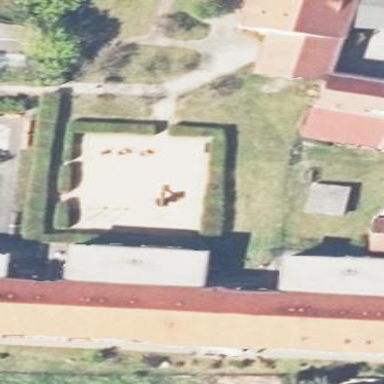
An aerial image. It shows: Playground area for leisure land.